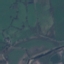
Label: Pasture